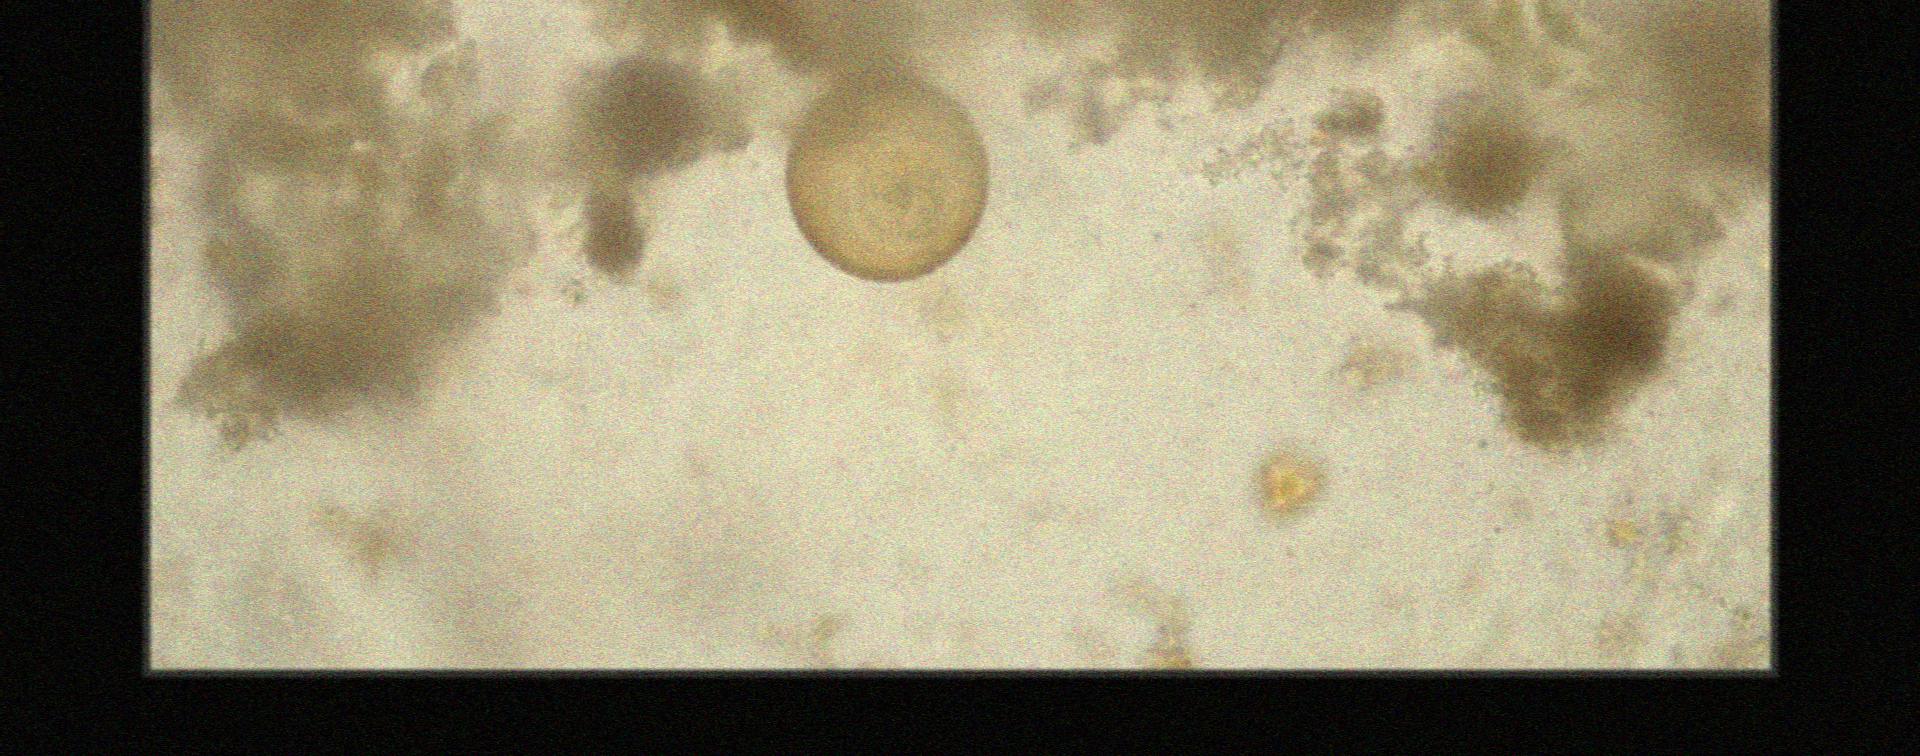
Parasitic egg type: Hymenolepis diminuta